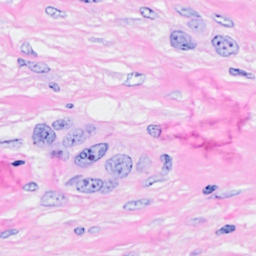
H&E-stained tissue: Breast